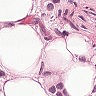
Metastatic tissue present: yes